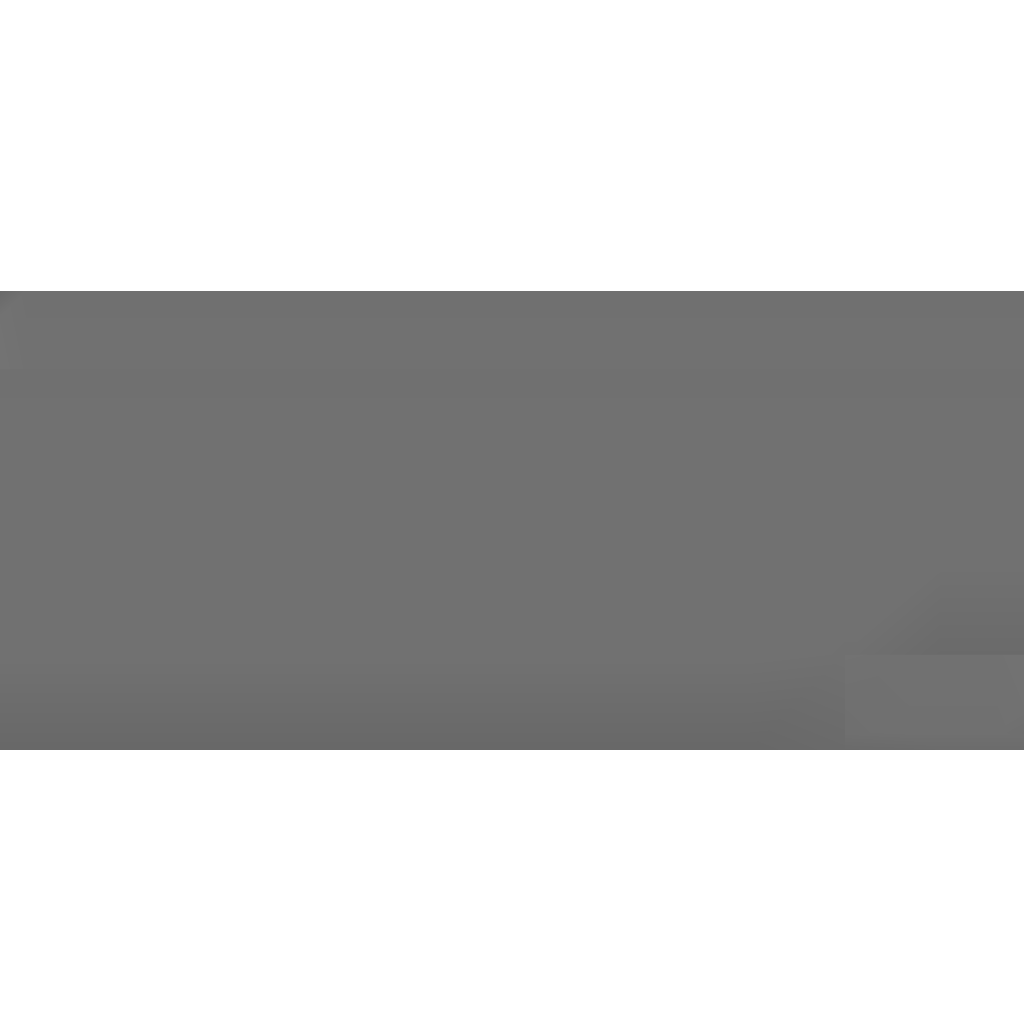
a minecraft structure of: house that is not furnished